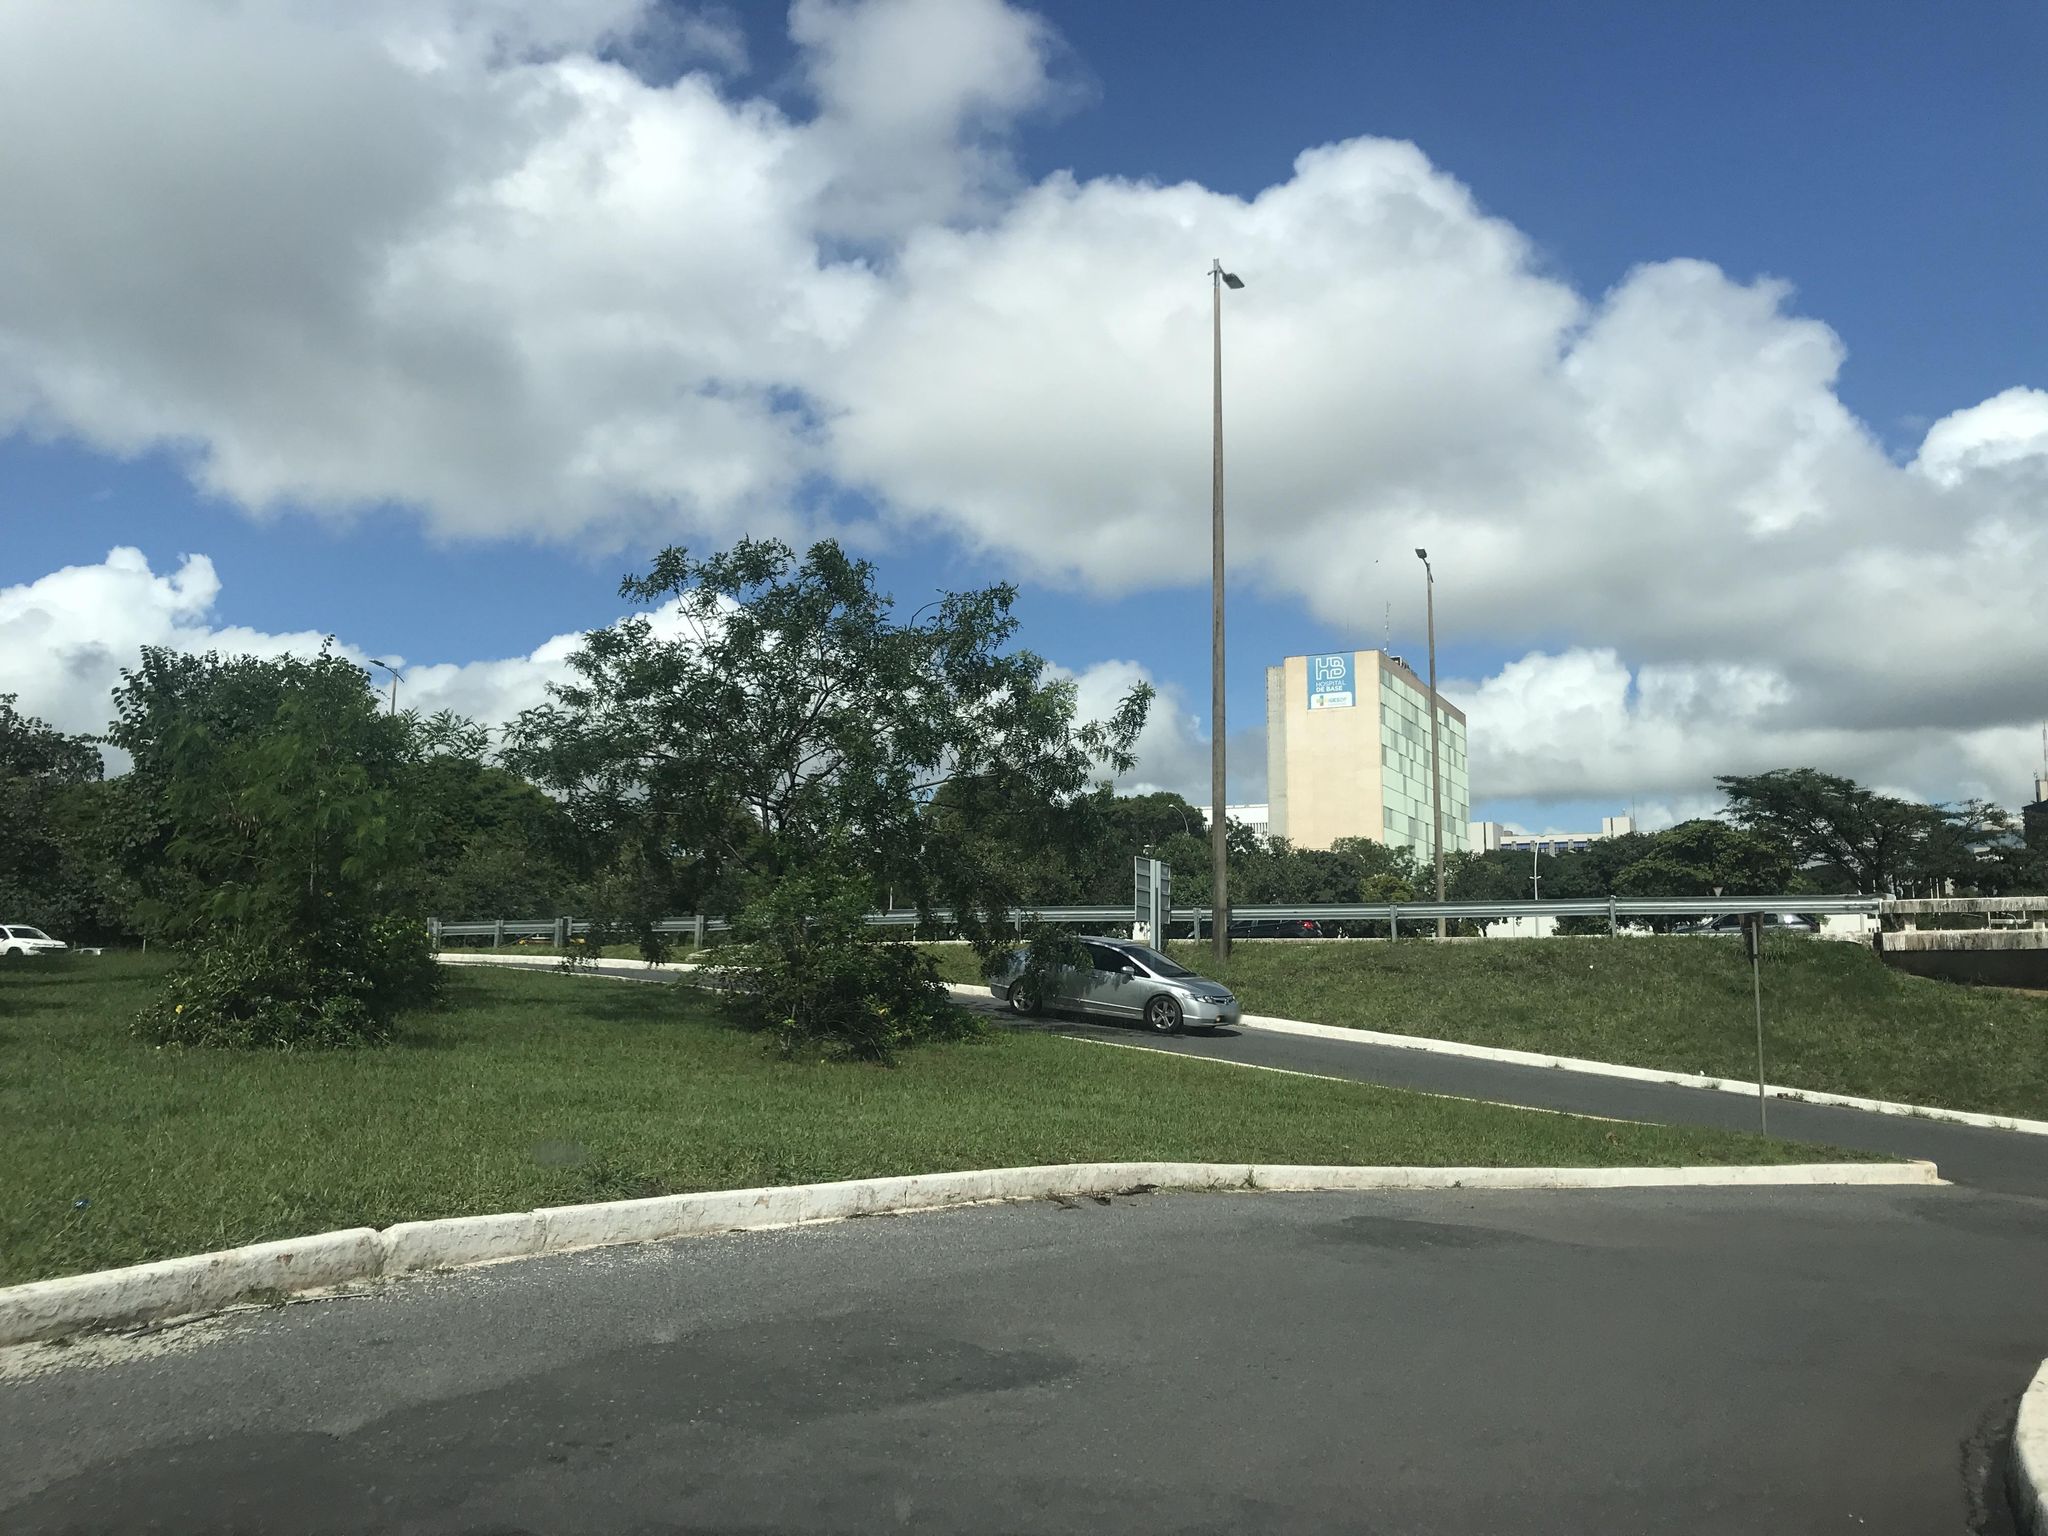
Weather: cloudy
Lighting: day
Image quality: good
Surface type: cycling surface
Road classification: primary_link
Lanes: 1
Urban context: urban centre
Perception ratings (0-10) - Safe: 5.31, Lively: 1.38, Beautiful: 3.93, Boring: 3.9, Depressing: 5.87, Wealthy: 5.91